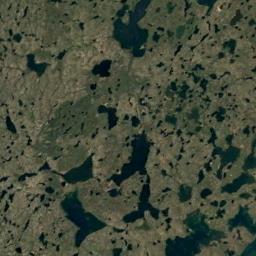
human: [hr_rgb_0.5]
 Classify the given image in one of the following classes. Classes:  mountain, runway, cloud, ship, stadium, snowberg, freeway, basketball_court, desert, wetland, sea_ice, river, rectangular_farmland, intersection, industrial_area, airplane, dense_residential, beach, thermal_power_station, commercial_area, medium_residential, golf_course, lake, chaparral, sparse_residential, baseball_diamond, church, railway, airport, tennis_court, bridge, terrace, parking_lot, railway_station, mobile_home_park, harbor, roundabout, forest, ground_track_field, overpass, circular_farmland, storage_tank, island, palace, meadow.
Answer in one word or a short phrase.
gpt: wetland